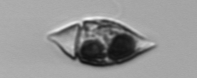
Label: Amphidinium